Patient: sex M, age 61
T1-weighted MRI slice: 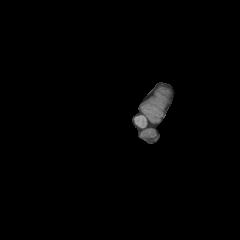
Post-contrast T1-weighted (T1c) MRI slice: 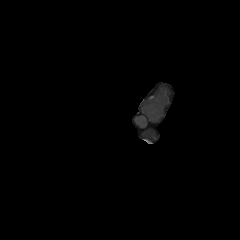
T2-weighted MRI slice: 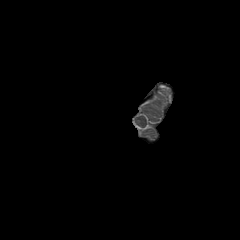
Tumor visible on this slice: no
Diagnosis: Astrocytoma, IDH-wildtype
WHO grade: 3